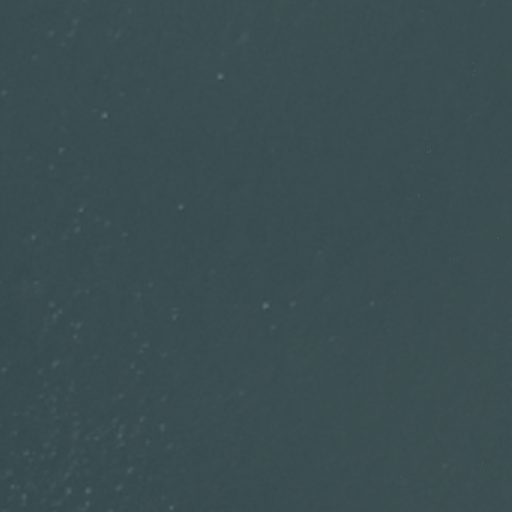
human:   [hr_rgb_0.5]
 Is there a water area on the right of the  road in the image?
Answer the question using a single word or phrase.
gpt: no

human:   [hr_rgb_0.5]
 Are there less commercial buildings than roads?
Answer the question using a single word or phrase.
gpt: yes

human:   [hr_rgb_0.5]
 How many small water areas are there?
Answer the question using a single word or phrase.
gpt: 0

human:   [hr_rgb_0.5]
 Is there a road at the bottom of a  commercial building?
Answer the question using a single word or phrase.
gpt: no

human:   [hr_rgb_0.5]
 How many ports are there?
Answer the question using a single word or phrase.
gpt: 0

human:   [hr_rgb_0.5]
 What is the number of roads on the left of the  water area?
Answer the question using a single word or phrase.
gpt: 0

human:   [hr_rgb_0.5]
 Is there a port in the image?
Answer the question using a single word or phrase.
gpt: no

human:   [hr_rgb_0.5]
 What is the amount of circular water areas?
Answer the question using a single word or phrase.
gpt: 0

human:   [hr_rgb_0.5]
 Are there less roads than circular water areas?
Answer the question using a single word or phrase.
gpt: no

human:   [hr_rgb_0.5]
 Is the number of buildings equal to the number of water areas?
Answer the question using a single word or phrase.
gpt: no

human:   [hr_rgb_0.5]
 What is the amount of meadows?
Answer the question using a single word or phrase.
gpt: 0

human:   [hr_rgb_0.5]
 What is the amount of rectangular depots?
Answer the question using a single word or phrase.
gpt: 0

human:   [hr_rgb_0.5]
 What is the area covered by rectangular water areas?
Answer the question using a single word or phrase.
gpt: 10618m2

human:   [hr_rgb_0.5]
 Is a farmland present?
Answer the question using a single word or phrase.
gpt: no

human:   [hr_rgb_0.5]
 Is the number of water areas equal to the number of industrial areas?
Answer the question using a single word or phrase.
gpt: no

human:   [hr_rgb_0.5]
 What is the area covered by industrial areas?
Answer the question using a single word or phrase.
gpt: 0m2

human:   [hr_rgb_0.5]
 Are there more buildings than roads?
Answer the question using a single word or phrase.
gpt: no

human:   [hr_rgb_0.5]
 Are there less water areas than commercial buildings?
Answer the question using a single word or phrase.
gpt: no

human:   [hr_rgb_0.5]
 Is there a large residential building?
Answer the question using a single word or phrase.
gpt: no

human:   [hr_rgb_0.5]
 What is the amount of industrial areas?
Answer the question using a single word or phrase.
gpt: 0

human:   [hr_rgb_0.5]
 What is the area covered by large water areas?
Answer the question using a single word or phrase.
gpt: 10618m2

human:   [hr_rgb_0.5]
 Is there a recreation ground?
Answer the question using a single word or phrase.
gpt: no

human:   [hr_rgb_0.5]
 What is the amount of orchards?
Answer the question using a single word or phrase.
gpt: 0

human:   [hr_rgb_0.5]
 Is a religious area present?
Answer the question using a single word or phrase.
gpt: no

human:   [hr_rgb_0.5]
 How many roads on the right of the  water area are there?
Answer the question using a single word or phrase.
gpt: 1

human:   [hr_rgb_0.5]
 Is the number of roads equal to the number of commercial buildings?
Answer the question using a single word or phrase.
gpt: no

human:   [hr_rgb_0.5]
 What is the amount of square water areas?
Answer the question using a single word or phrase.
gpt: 0

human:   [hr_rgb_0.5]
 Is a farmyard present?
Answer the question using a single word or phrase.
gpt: no

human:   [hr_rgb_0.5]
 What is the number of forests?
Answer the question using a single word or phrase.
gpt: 0

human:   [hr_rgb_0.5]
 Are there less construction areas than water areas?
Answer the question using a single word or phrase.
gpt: yes

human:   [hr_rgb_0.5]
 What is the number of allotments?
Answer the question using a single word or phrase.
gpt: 0

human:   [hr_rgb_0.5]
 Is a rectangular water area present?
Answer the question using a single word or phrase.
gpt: yes

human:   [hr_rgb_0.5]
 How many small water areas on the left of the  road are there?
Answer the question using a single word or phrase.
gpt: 0

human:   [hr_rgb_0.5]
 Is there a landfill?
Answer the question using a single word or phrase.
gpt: no

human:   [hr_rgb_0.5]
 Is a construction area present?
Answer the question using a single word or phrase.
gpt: no

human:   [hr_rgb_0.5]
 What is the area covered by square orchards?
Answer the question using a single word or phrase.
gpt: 0m2